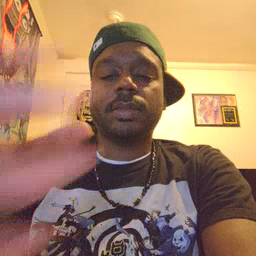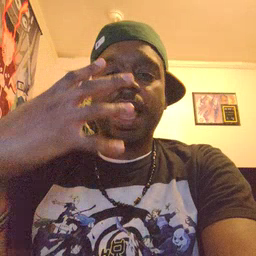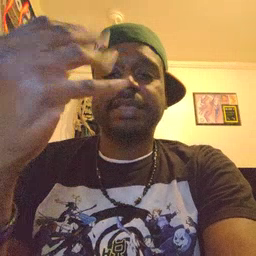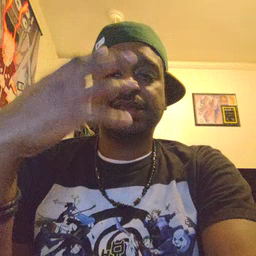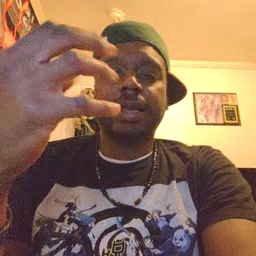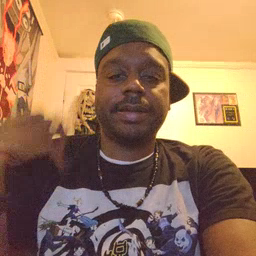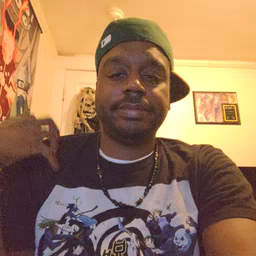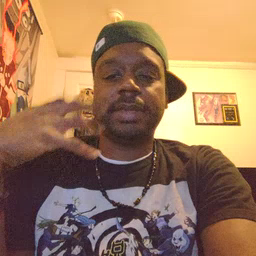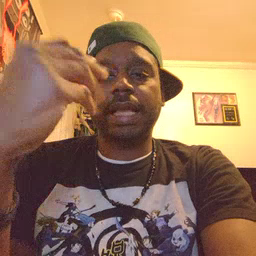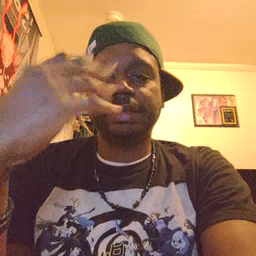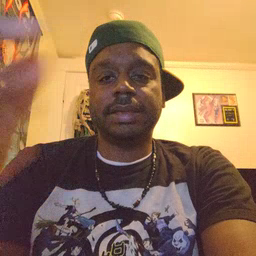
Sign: outside